Question: Below, you will find the error message I received. The output show only the 'JFrame' with no content.
'''
Exception in thread "main" java.lang.NullPointerException
at java.awt.Container.addImpl(Container.java:1043)
at java.awt.Container.add(Container.java:363)
at gui.<init>(gui.java:37)
at gui.main(gui.java:15)
Java Result: 1
'''
Code follows:
'''
import javax.swing.*;
import java.awt.*;
public class gui extends JFrame {
JPanel p1;
JTextField tf1,tf2,tf3,tf4;
JLabel lbl1,lbl2,lbl3,lbl5,lbl6,lbl7,lbl8,lbl9,lbl10;
JTextArea txtMessage;
JButton b1,b2,b3,b4,b5;
public static void main(String [] args) {
gui f = new gui();
f.setTitle("RSA.");
f.setVisible(true);
f.setSize(700,500);
f.setDefaultCloseOperation(JFrame.EXIT_ON_CLOSE);
}
public gui() {
lbl1 = new JLabel("Enter first prime number : ");
lbl2 = new JLabel("Enter second prime number: ");
lbl3 = new JLabel("Enter the message to be send : ");
tf1 = new JTextField(15);
tf2 = new JTextField(15);
txtMessage = new JTextArea("Please enter",5,20);
p1 = new JPanel();
p1.add(lbl1);
p1.add(tf1);
p1.add(lbl2);
p1.add(tf2);
p1.add(lbl3);
p1.add(txtMessage);
p1.setLayout(new GridLayout(3,2));
p1.add(lbl1);
p1.add(tf1);
p1.add(lbl2);
p1.add(tf2);
p1.add(lbl3);
p1.add(txtMessage);
}
}
'''
I will appreciate for those who give the solution to me.Thanks
After edit and the output is shown below:

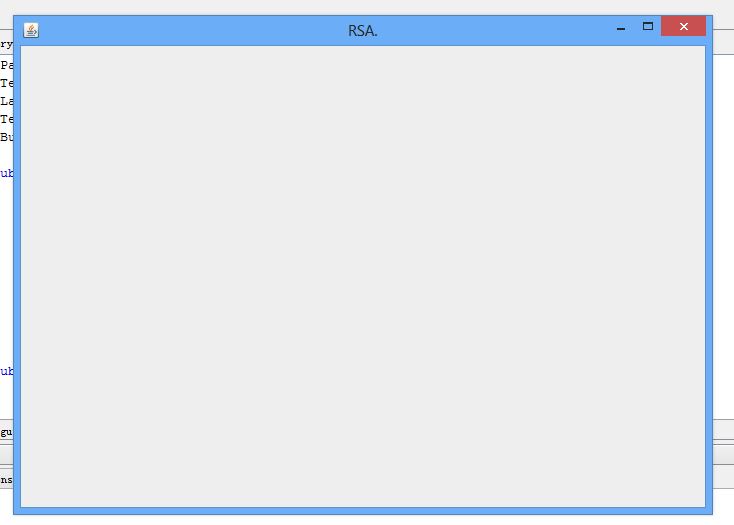
Answer: You need to add this line in the constructor:
'''
this.add(p1);
'''